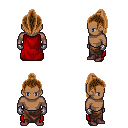
a pixel art fantasy rpg character, male body template, human, dark skin, red cape, robe skirt, brown long topknot hairstyle, metal gloves, maroon shoes, four views (front, back, left, right), 2x2 character sprite sheet, small pixel art, hard edges, no anti-aliasing